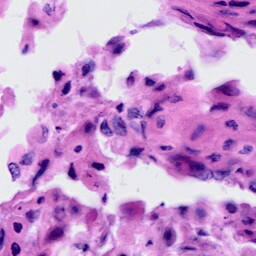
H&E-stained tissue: Cervix